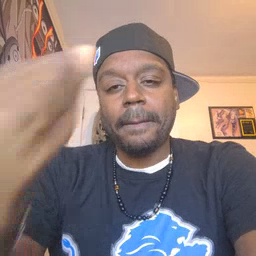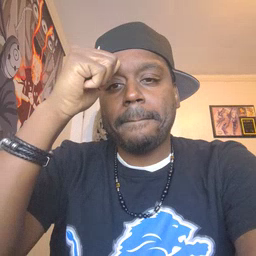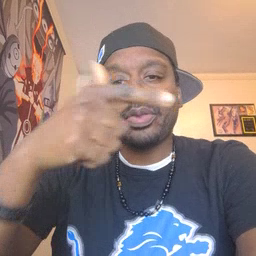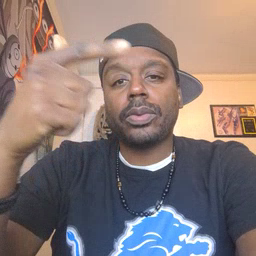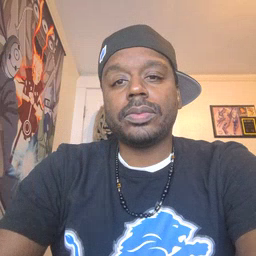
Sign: brother